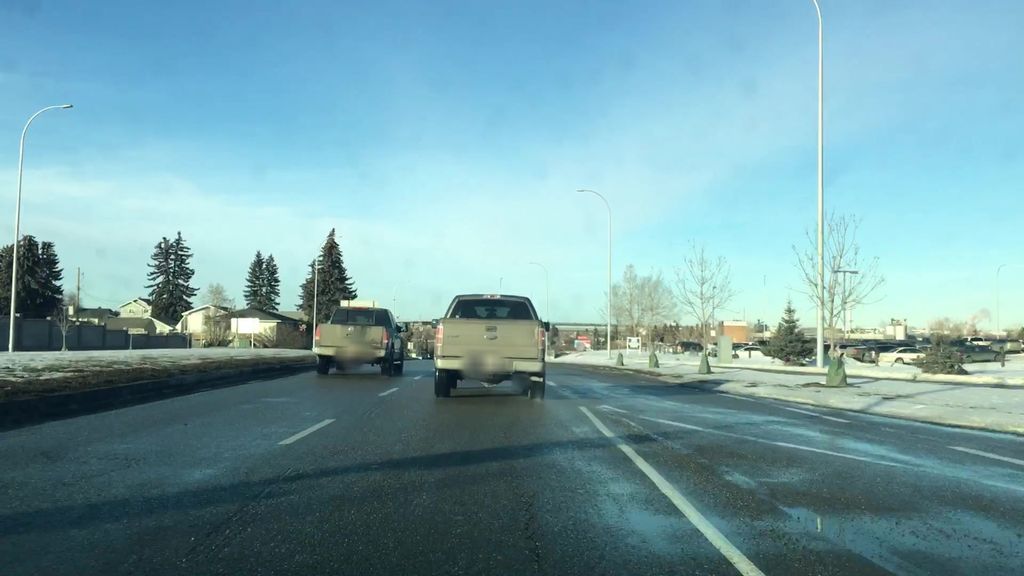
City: calgary